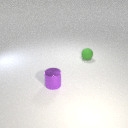
small purple metal cylinder to the left of small green rubber sphere